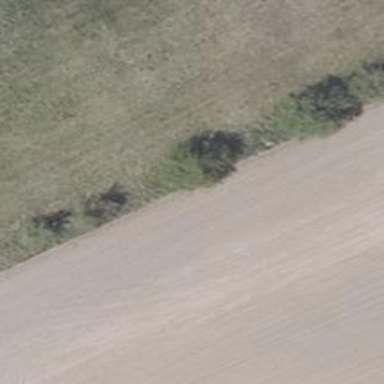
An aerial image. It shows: Deciduous broadleaved tree.